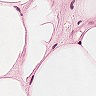
Metastatic tissue present: no